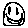
Label: smiley face